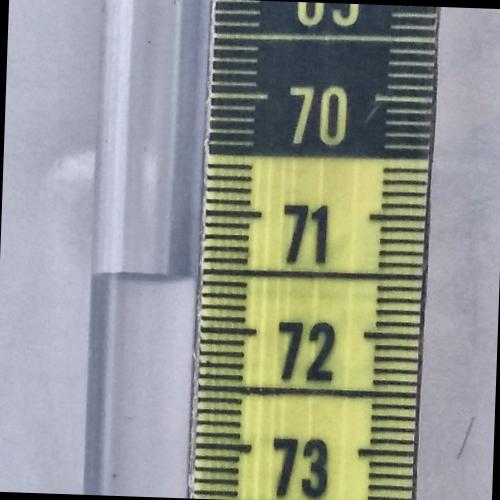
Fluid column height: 71.6 cm